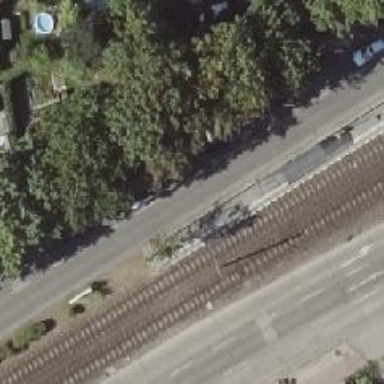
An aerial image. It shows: Tram stop.